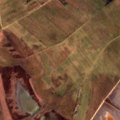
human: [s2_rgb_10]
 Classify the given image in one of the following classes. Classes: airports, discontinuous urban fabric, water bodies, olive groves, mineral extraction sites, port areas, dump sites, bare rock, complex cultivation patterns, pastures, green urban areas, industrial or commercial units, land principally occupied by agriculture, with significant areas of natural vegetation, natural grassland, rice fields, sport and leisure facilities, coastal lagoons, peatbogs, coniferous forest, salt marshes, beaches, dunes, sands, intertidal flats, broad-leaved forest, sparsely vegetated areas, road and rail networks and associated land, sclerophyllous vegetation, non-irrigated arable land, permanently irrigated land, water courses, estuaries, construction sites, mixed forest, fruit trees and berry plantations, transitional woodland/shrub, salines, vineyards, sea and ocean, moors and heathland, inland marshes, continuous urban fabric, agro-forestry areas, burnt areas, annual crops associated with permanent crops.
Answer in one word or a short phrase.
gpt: vineyards, complex cultivation patterns, natural grassland, inland marshes